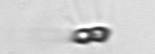
Label: Chaetoceros